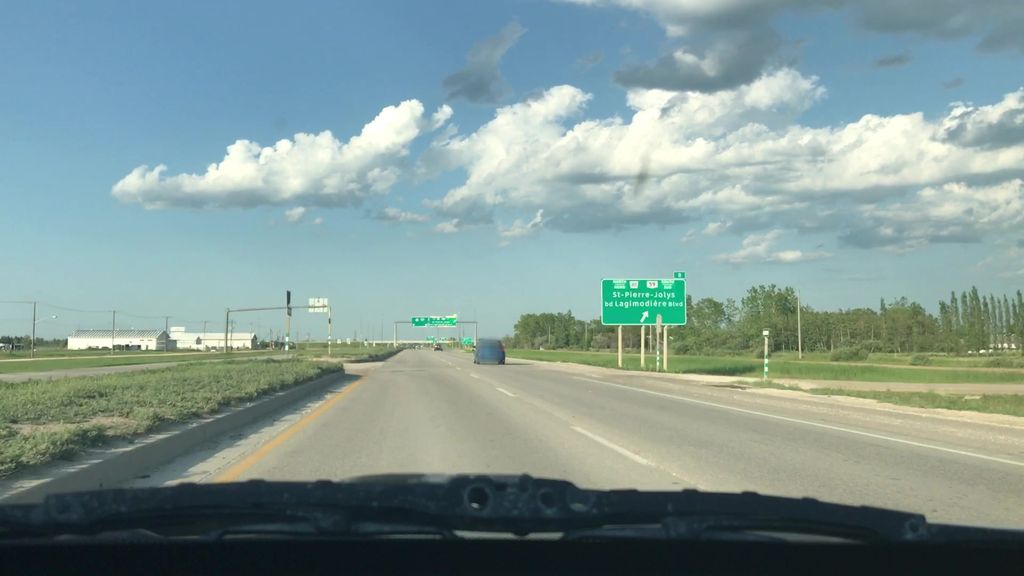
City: winnipeg